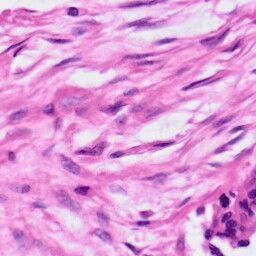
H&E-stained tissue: Ovarian